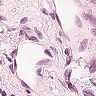
Metastatic tissue present: no